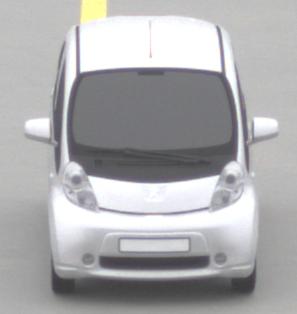
Make: Peugeot
Model: iOn
Detailed model: iOn
Model produced from: 2010/12
Model produced until: 2013/02
Doors: 5
Color: white
Road condition: dry road
Daytime: midday
Contrast: low contrast